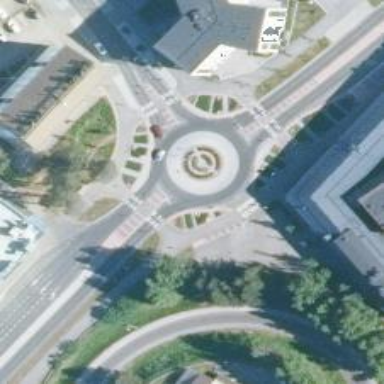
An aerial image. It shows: Secondary road with asphalt surface leading to roundabout.